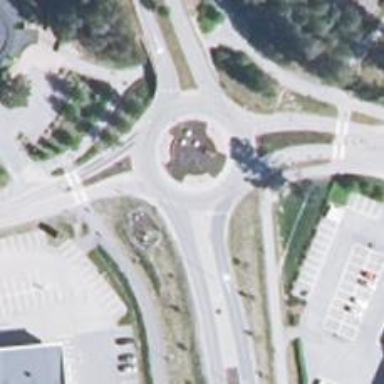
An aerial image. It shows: Asphalt road that is secondary route leading to roundabout.